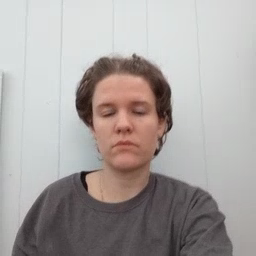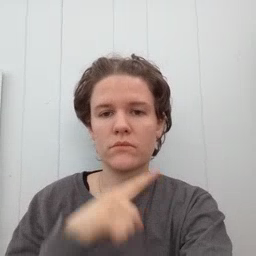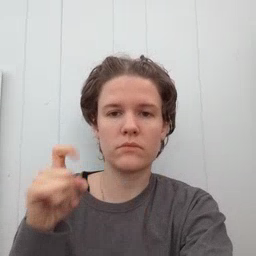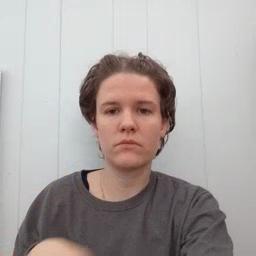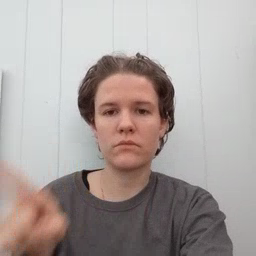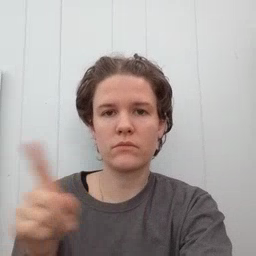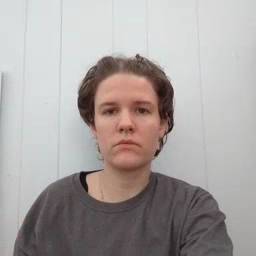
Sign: dryer